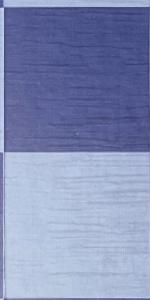
Label: Empty